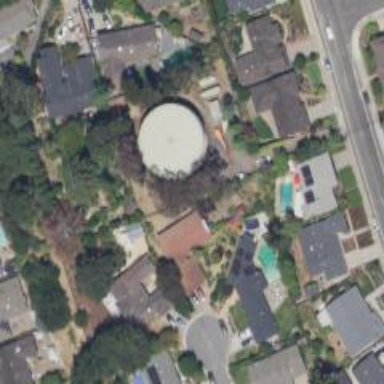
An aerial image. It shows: Water tower that is man-made.